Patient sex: M
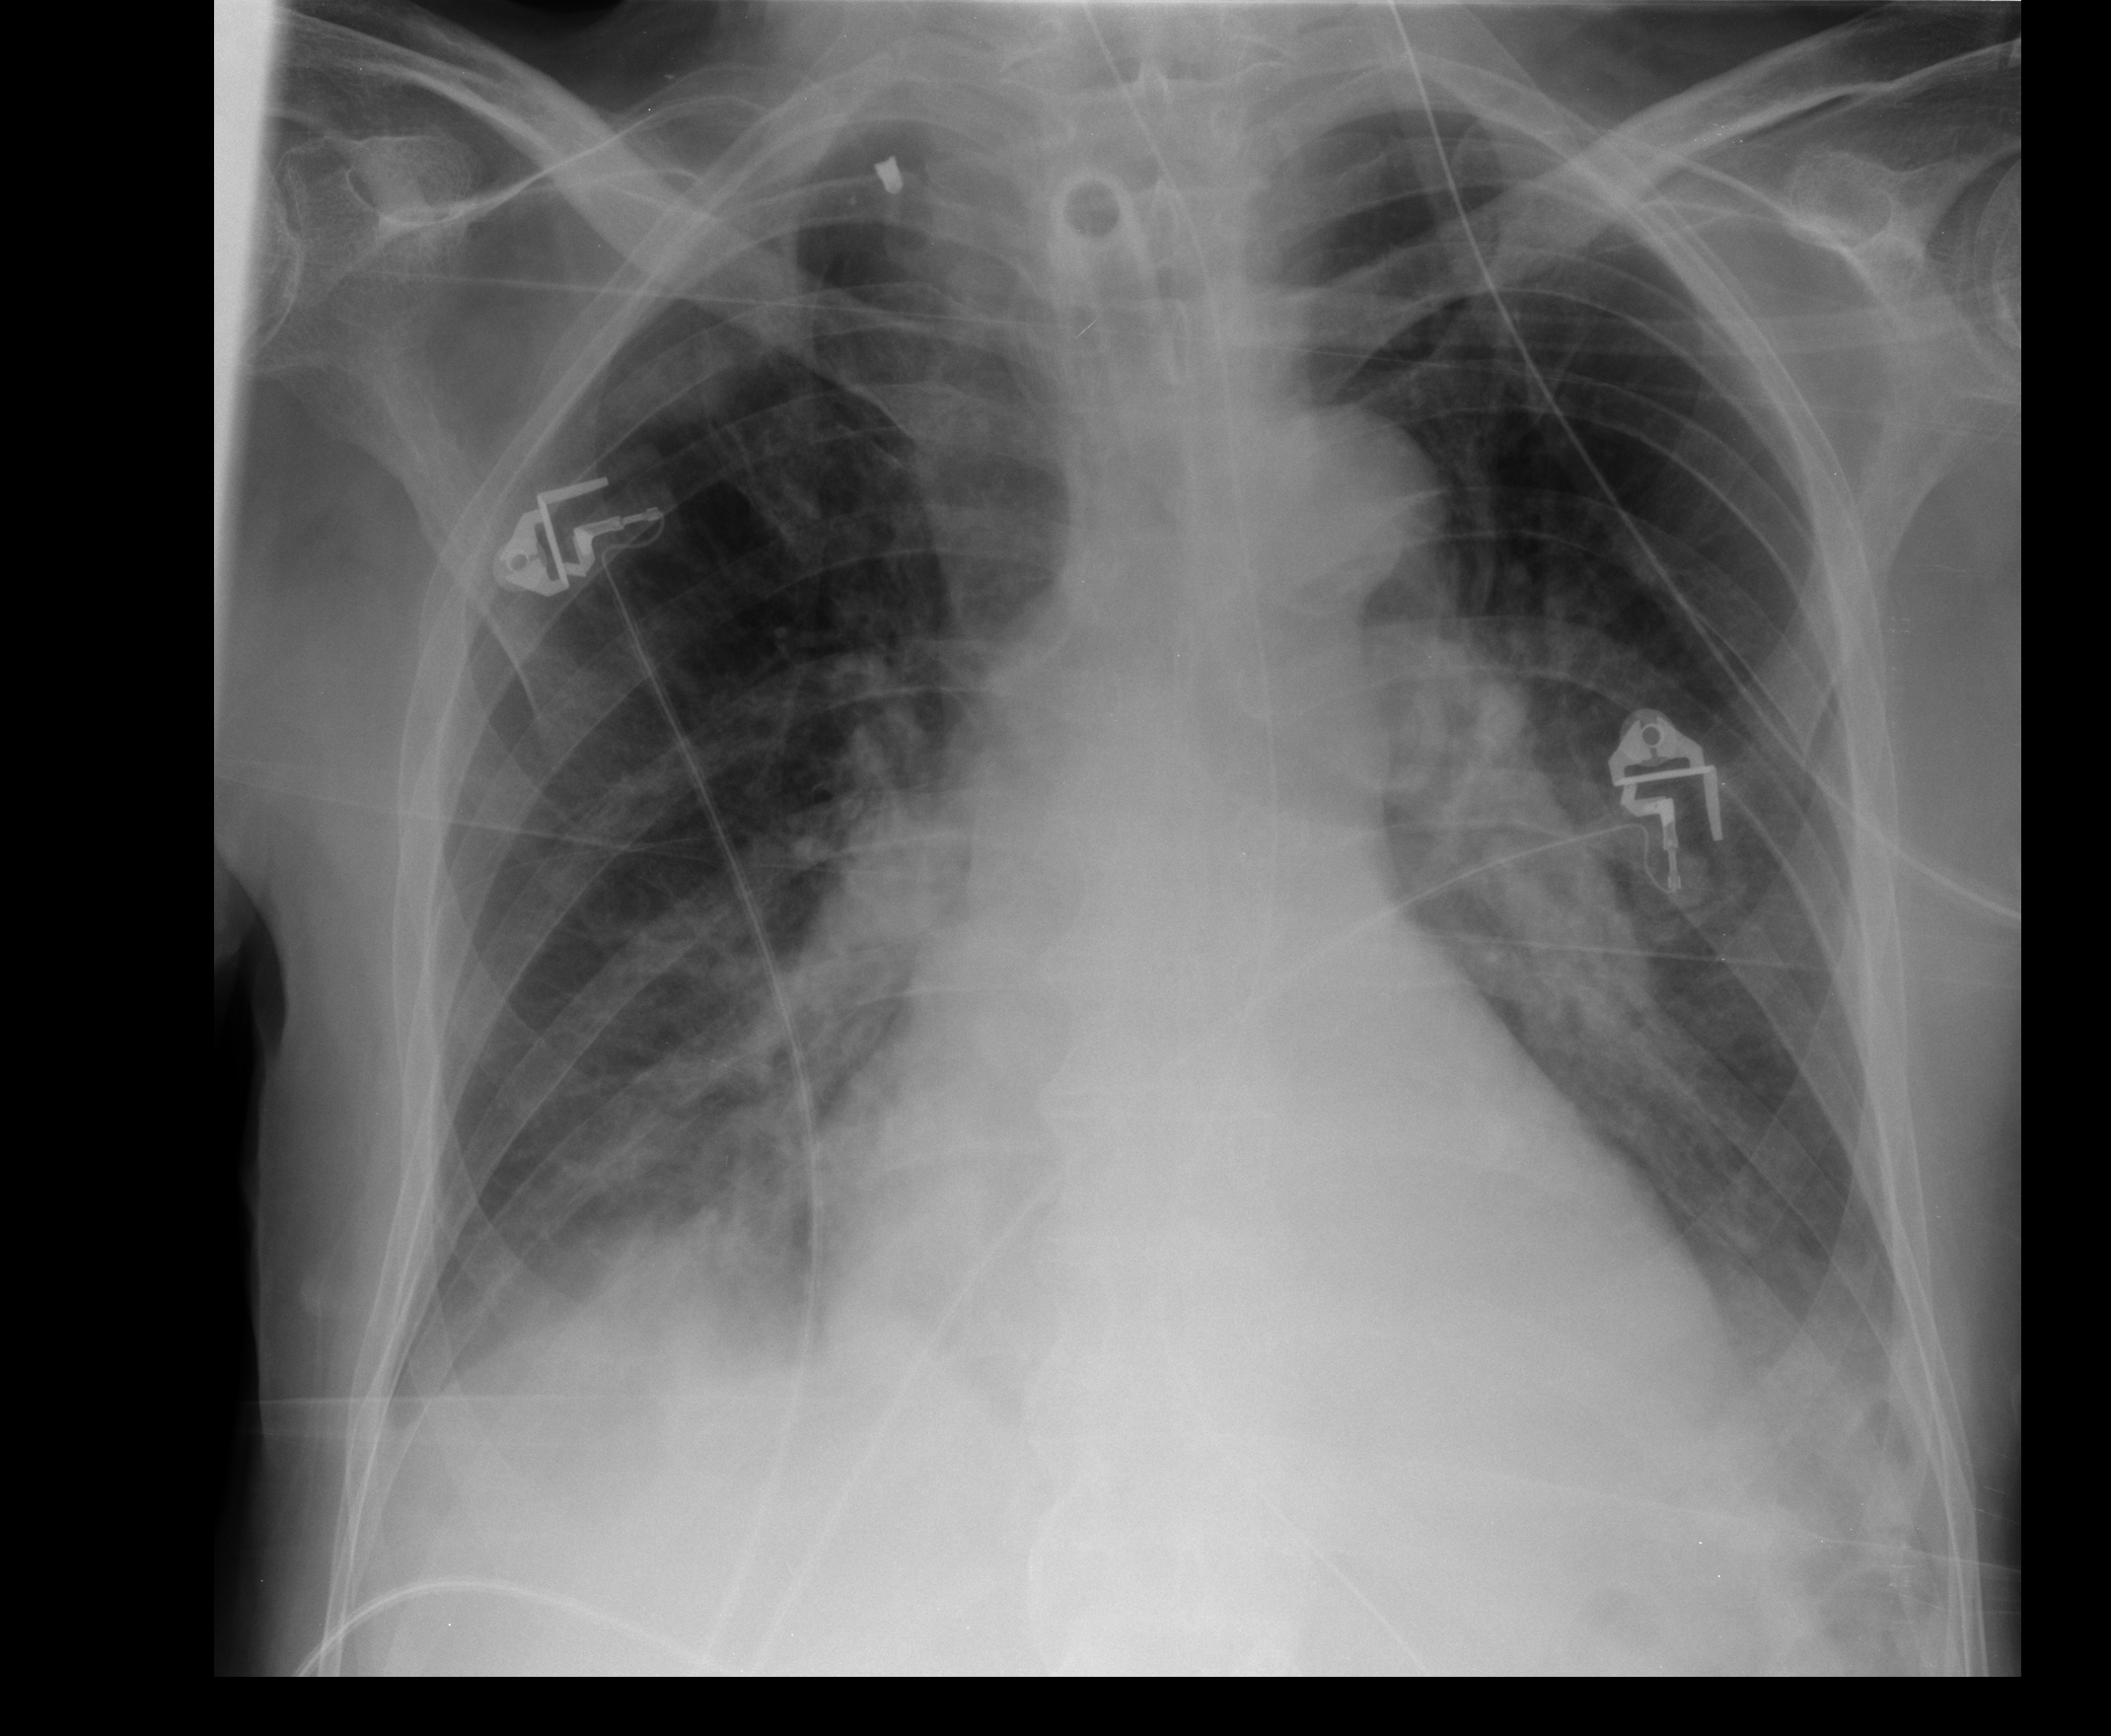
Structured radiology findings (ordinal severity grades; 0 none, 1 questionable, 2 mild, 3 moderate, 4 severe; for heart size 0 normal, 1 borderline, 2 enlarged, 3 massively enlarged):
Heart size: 2
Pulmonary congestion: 1
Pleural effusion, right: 2
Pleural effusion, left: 1
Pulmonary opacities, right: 1
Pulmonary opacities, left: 2
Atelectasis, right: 2
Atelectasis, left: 2